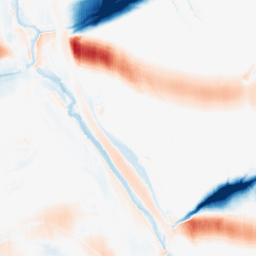
Category: morphological
Decomposition family: morphological_ellipse
Decomposition parameters: operation: average
width: 50
height: 10
Upsampling method: edge_directed
Upsampling parameters: scale: 4
Upsampling scale: 4